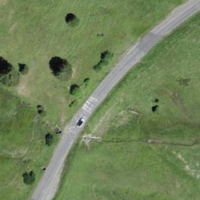
EUNIS habitat code: 23
Species observed at this site:
Angelica sylvestris